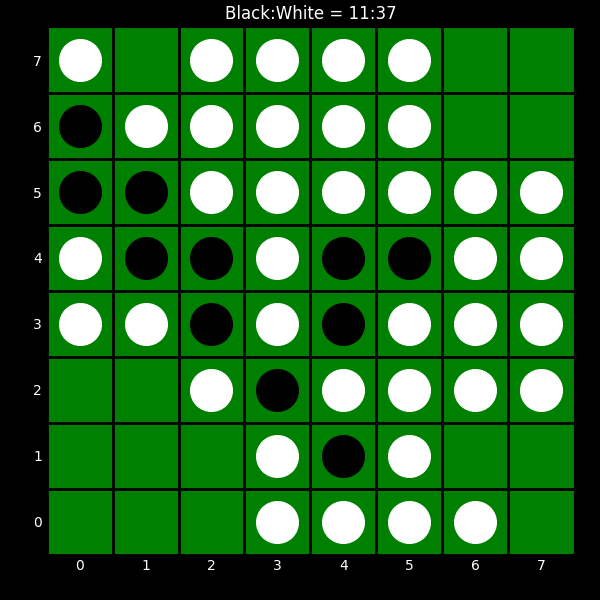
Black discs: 11
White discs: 37